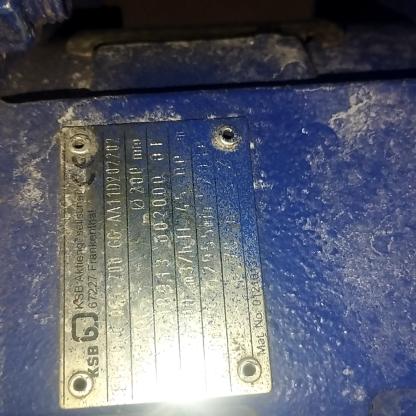
Klasa: tabliczka-znamionowa